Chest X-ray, PA view. Patient: 60 years old, sex F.
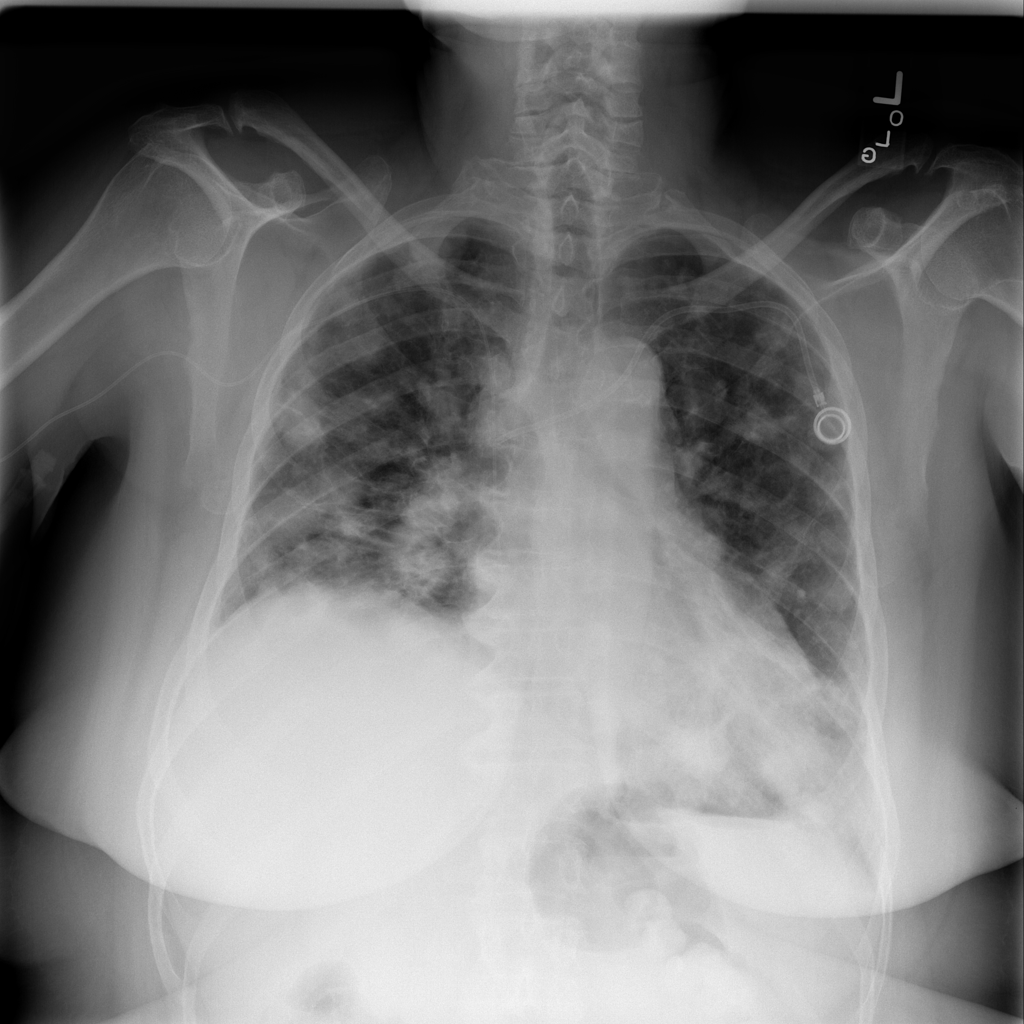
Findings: No Finding